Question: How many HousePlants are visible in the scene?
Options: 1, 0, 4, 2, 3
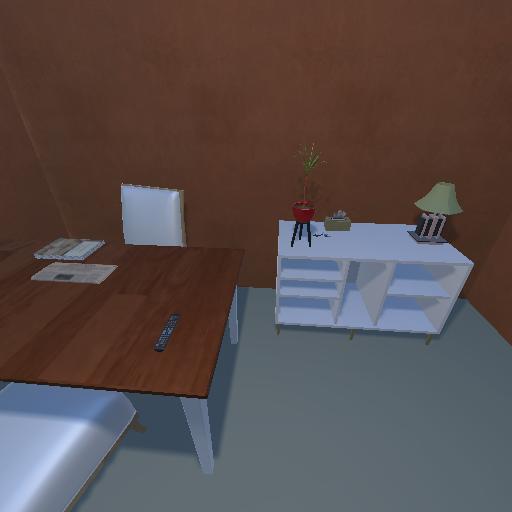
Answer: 1